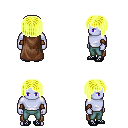
a pixel art fantasy rpg character, male body template, dark elf, purple skin, brown cape, teal pants, gold pageboy hairstyle, cloth bracers, ghillies, four views (front, back, left, right), 2x2 character sprite sheet, small pixel art, hard edges, no anti-aliasing